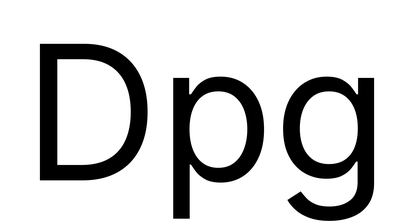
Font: Inter_Regular